Question: I'm using 'mat2cell()' function to segment the image. But I don't know how the display the resultant image.
This is my code:
'''
I = imread('input2.jpg');
J = rgb2gray(I);
K = imresize(J,[128 128]);
[x,y] = size(K);
disp([x,y]);
C = mat2cell(K,[32,32,32,32],[32,32,32,32]);
celldisp(C);
'''
This is the image I'm feeding as the input:

Is there any other way to solve this? Do I have to change my code? Is there any other way to achieve this?
Any suggestions?
Thanks in advance!
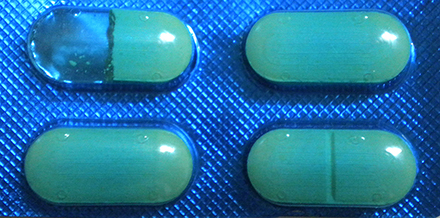
Answer: So, at the end of this C is a cell array - to display each as an image, you should iterate through C and imshow() the resulting array:
'''
imshow(C{1})
'''
for example.